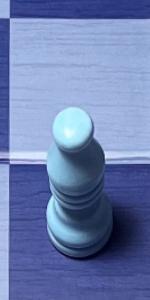
Label: Bishop_White